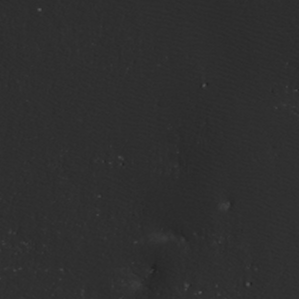
Label: non_frost